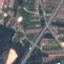
Label: Highway